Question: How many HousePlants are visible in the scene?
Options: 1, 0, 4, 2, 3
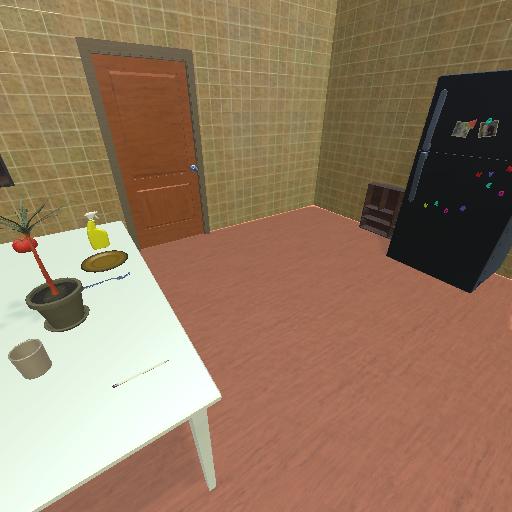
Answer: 1